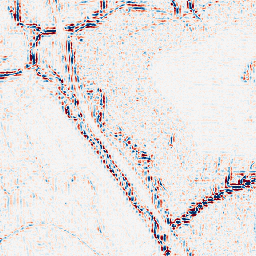
Category: wavelet
Decomposition family: wavelet_reverse_biorthogonal
Decomposition parameters: wavelet: rbio1.3
level: 2
Upsampling method: bilinear
Upsampling parameters: scale: 8
Upsampling scale: 8